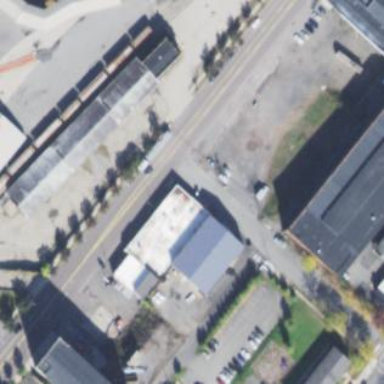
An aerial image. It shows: Industrial building.